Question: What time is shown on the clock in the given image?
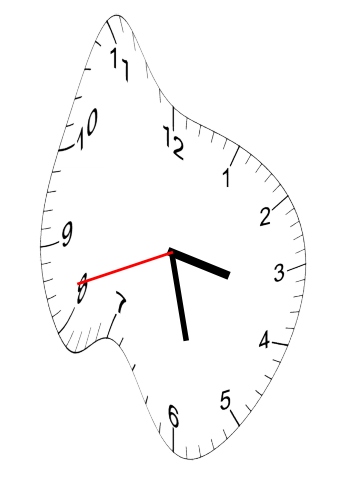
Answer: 03:27:42